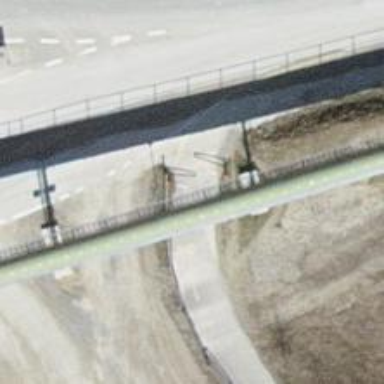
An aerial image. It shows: Cycle barrier.